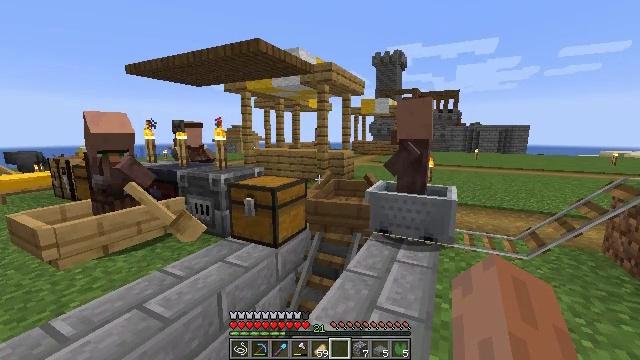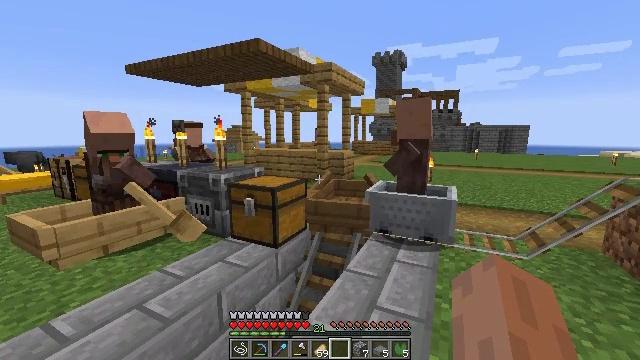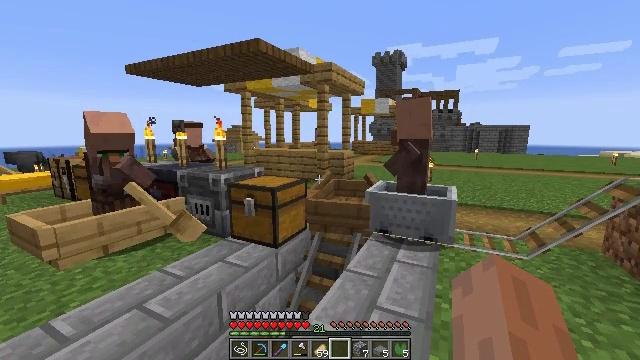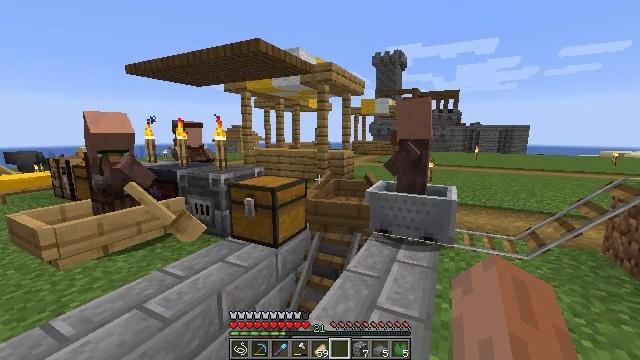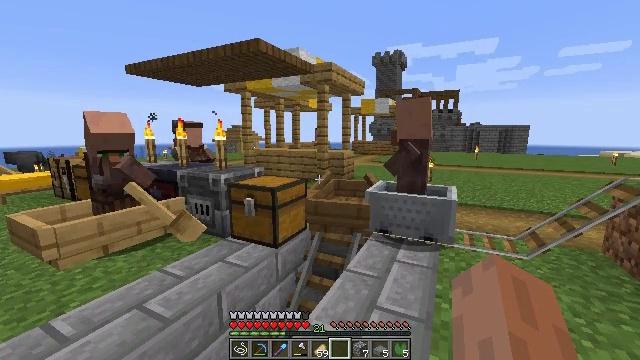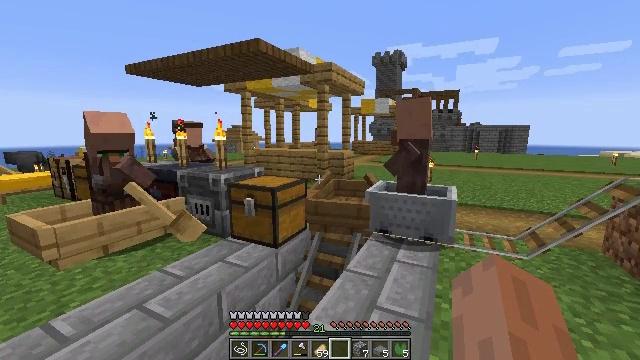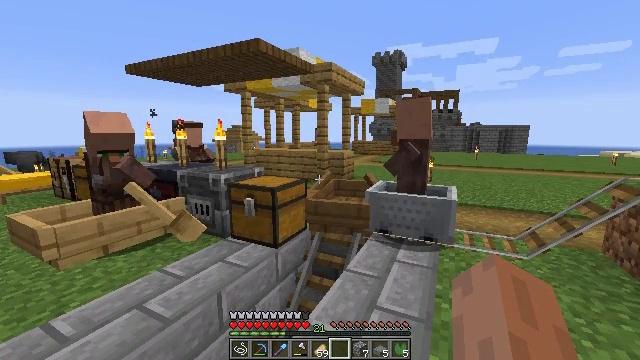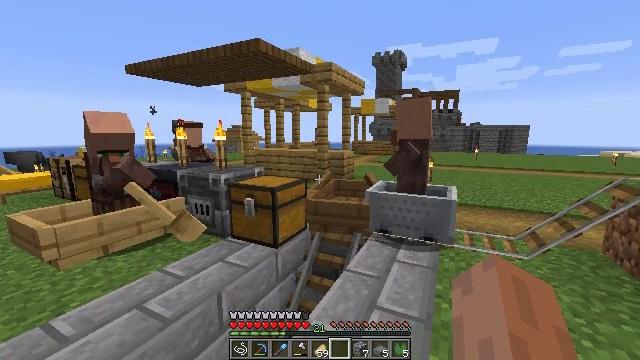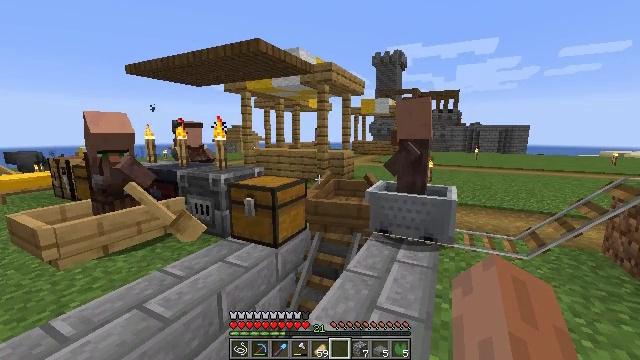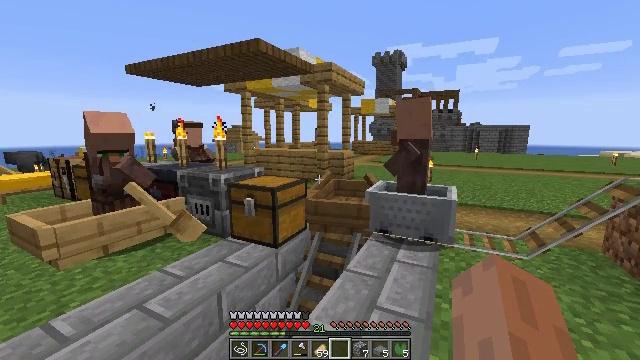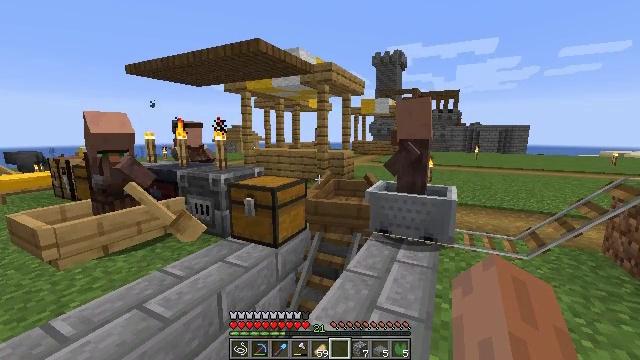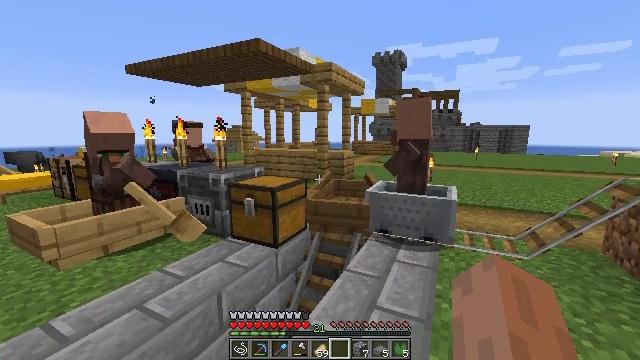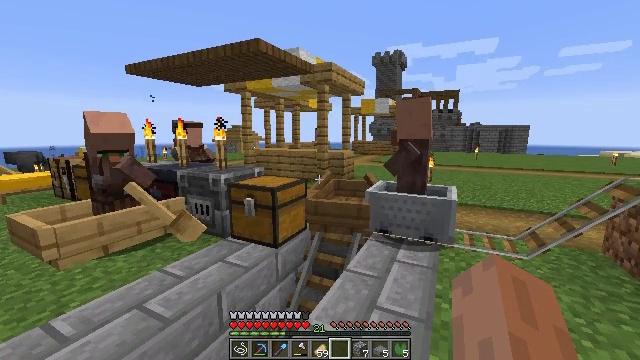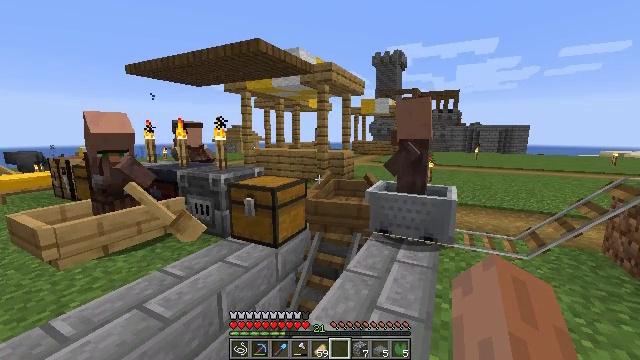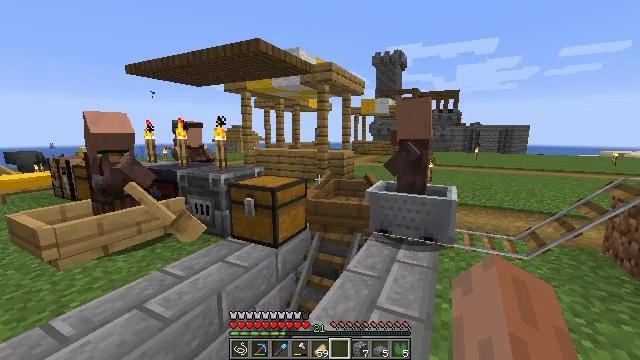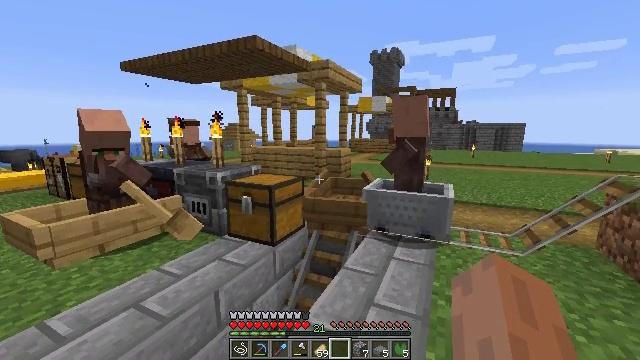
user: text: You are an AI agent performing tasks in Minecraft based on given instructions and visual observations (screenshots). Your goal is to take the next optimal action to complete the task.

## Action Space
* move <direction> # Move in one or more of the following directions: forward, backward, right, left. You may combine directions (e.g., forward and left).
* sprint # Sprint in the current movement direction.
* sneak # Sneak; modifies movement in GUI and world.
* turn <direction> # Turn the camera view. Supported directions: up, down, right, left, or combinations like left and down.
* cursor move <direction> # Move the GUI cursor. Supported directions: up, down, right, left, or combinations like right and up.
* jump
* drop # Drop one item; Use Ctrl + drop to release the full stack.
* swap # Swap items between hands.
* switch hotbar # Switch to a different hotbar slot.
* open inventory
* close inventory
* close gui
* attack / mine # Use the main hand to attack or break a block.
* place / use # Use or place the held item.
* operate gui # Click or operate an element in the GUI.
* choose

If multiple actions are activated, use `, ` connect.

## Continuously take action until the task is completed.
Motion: motion action
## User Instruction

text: Break the grindstone to collect it.
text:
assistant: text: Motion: no_op
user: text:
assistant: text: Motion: no_op
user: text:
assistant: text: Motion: no_op
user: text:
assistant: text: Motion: no_op
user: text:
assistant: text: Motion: no_op
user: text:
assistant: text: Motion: no_op
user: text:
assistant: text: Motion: no_op
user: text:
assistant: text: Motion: no_op
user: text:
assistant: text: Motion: no_op
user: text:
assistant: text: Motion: no_op
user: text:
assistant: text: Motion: no_op
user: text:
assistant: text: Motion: no_op
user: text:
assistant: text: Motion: no_op
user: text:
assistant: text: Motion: no_op
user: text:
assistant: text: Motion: no_op
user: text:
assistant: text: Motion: turn right
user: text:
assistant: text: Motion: turn right
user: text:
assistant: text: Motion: turn right
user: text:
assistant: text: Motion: no_op
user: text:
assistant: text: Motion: no_op
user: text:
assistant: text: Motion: move forward, turn right
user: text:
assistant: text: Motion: move forward and move right, turn right
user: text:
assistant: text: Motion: move forward and move right
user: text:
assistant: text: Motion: move forward and move right, turn down
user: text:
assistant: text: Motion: move forward and move right, turn down
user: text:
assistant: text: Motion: move forward and move right, turn down
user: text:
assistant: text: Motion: no_op
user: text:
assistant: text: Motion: no_op
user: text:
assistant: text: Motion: no_op
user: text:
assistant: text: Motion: no_op